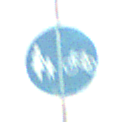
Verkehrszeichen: GetrennterRadUndGehwegRadwegRechts
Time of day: Midday
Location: Outdoor (RoadRail)
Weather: PartlyCloudy
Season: NotSpecified
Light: Natural